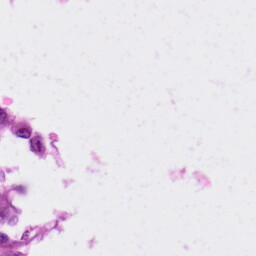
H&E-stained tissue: Skin